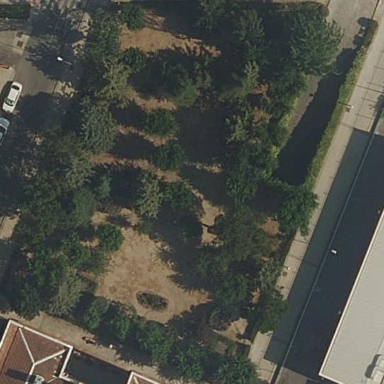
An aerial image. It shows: Garden area designated for leisure land.